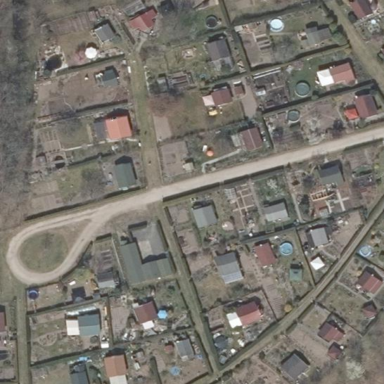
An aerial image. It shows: Allotments area.